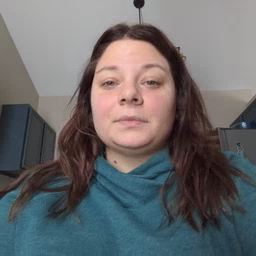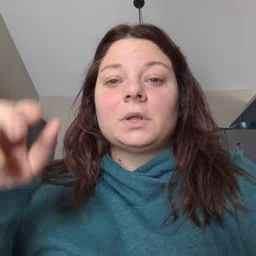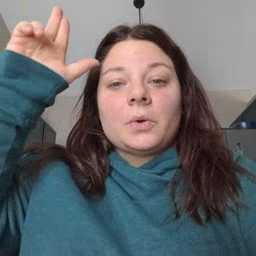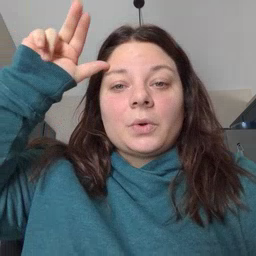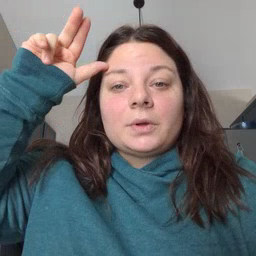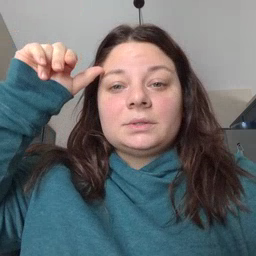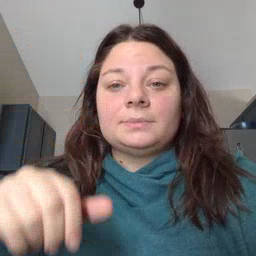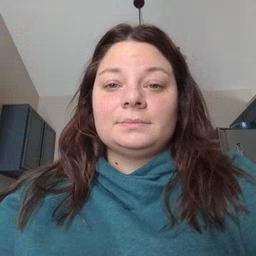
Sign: horse